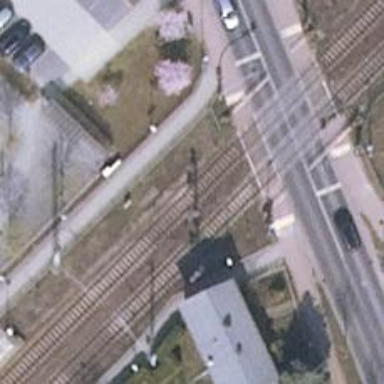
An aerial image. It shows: Railway signal.